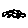
Label: car